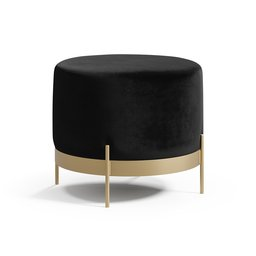
Label: furniture